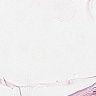
Metastatic tissue present: no